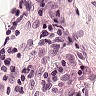
Metastatic tissue present: no